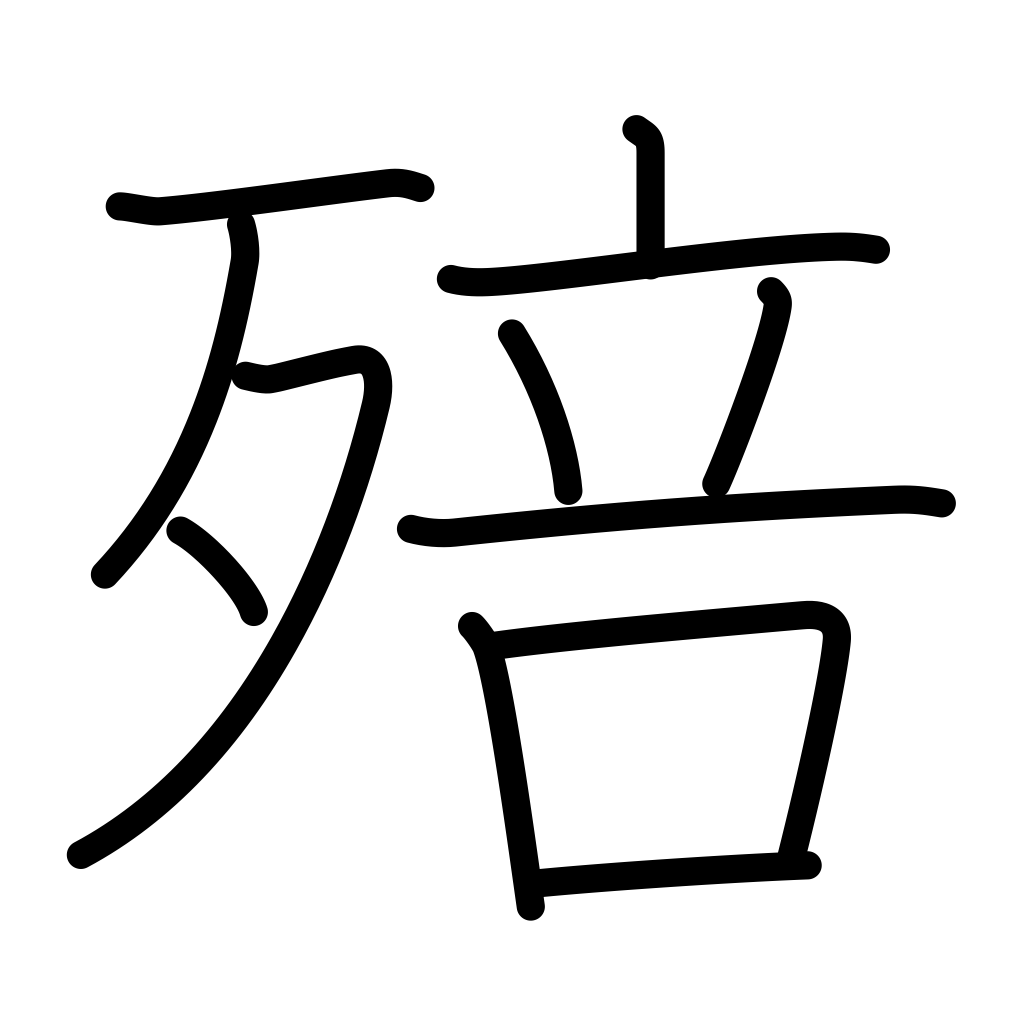
Meaning: grow mouldy